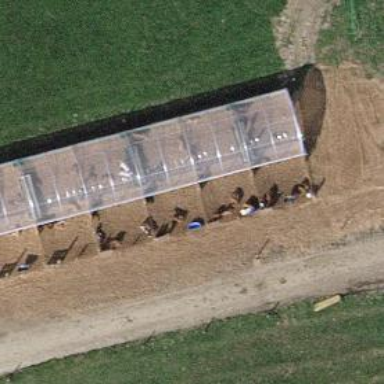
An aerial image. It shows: Stable building.